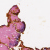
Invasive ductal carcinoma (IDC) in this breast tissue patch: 0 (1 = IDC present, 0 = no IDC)